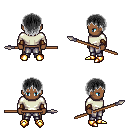
a pixel art fantasy rpg character, male body template, human, dark skin, white long-sleeve shirt, metal pants, gray plain hairstyle, cloth bracers, gold boots, spear, four views (front, back, left, right), 2x2 character sprite sheet, small pixel art, hard edges, no anti-aliasing